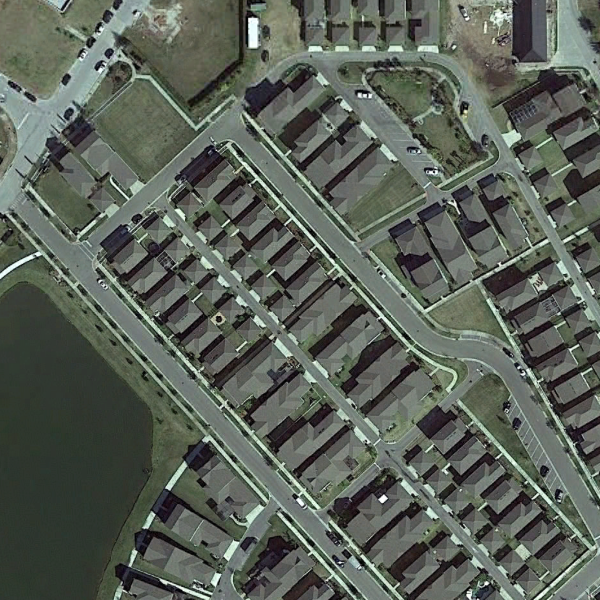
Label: DenseResidential